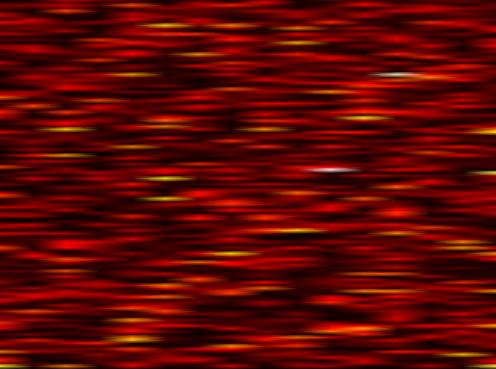
Label: FOFDM